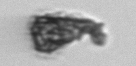
Label: Syracosphaera_pulchra